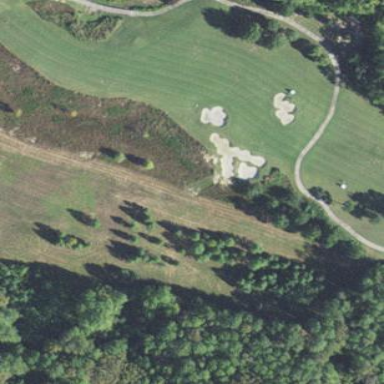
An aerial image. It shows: Grassy area designated as golf fairway.